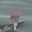
Label: 9